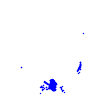
Particle: electron